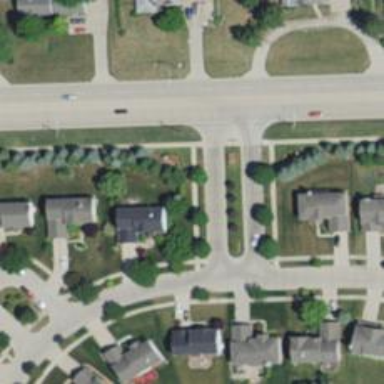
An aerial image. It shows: Residential road.